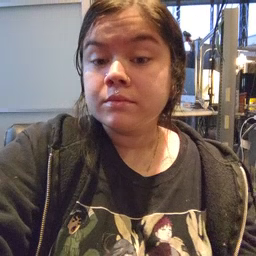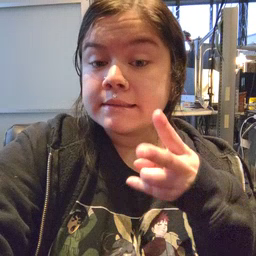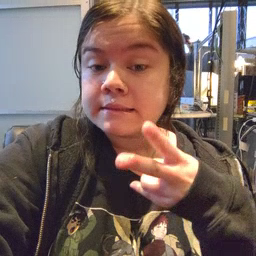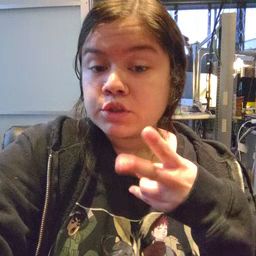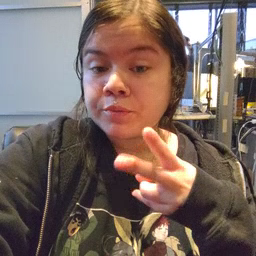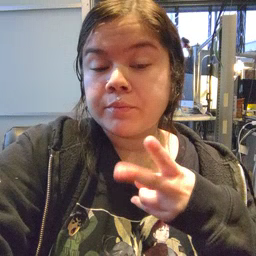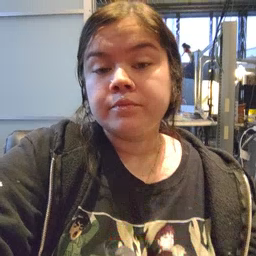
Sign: scissors